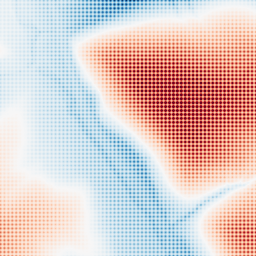
Category: trend_removal
Decomposition family: polynomial_high
Decomposition parameters: degree: 6
Upsampling method: sinc_blackman
Upsampling parameters: scale: 8
kernel_size: 8
Upsampling scale: 8